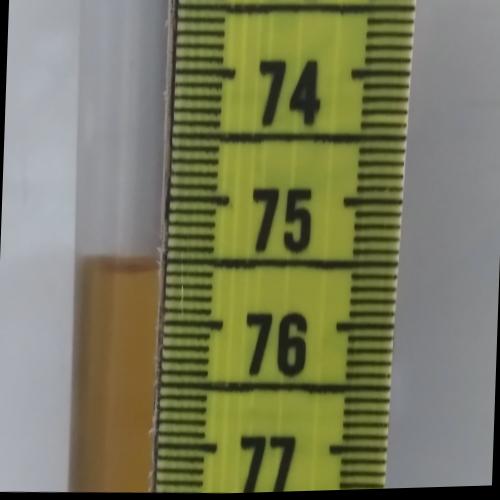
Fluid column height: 75.6 cm